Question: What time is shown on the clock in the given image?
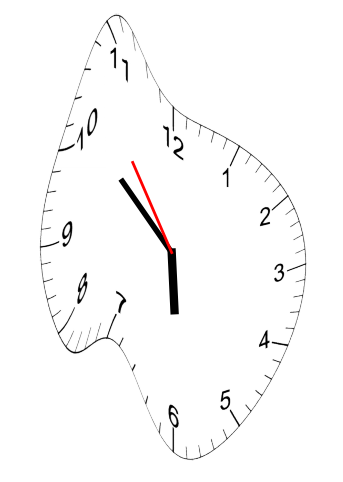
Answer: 05:51:54